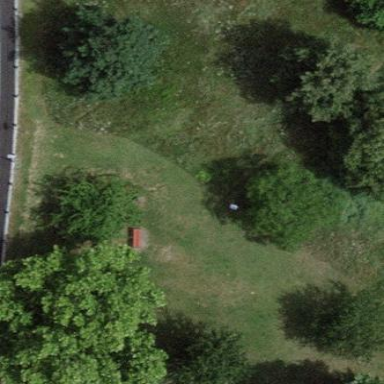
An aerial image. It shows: Park.